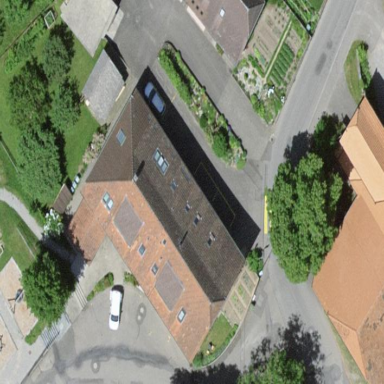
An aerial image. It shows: School building.